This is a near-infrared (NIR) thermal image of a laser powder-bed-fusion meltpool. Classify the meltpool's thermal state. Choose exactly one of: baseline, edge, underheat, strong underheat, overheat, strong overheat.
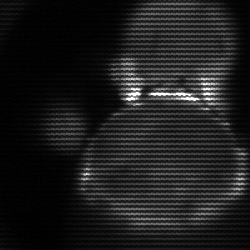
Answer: edge